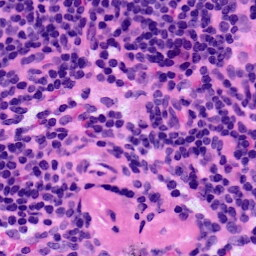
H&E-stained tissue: LymphNode